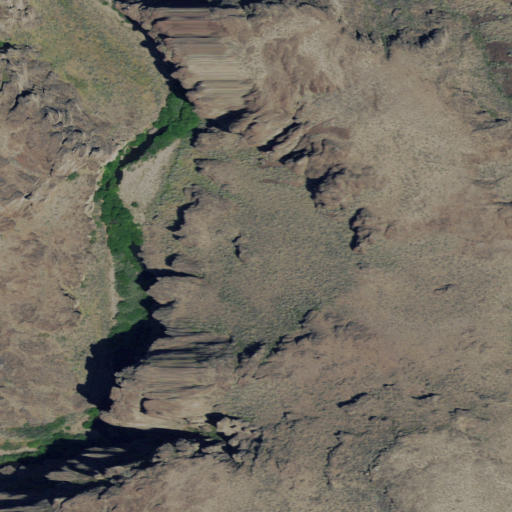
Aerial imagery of valley in Oregon named Louse Canyon containing shrub and evergreen forest